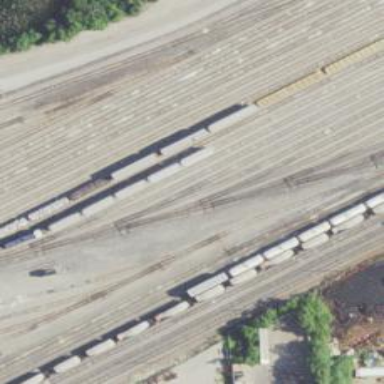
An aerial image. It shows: Railway yard used for servicing trains.